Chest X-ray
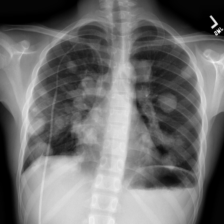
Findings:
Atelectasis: positive
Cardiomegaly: negative
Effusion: negative
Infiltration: positive
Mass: negative
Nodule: negative
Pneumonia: negative
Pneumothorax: negative
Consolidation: negative
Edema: negative
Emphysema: negative
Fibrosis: negative
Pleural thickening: negative
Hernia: negative